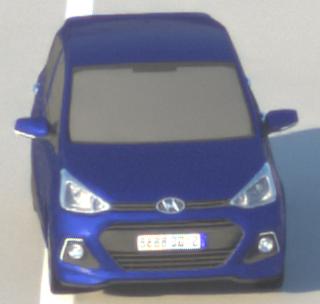
Make: Hyundai
Model: i10
Detailed model: Gen. 2
Model produced from: 2013
Model produced until: 2019
Doors: 5
Color: blue
Road condition: dry road
Daytime: sunrise or sunset
Contrast: medium contrast